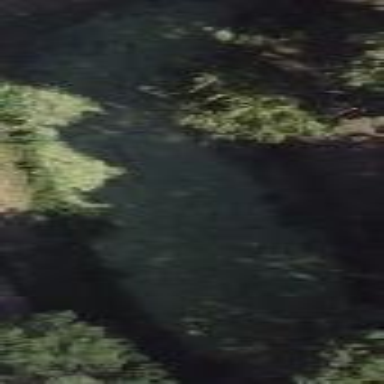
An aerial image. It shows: Peaceful pond surrounded by nature.